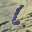
Label: 1